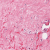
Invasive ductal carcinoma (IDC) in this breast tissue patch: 0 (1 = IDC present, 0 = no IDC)